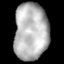
Tissue: lung
Cell type: Epithelial cells
Senescence score: 0.2407
Nuclear area (px): 1889
Mean DAPI intensity: 181.12